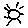
Label: sun